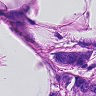
Metastatic tissue present: yes